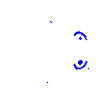
Particle: electron